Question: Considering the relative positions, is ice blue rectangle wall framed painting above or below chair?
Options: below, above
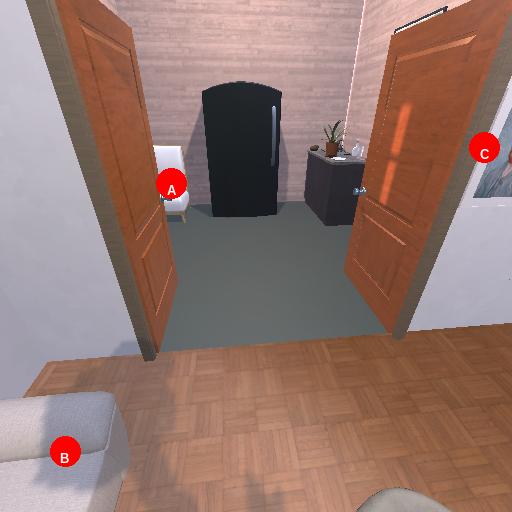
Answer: below